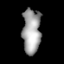
Tissue: lung
Cell type: T cells
Senescence score: 0.1659
Nuclear area (px): 803
Mean DAPI intensity: 161.352